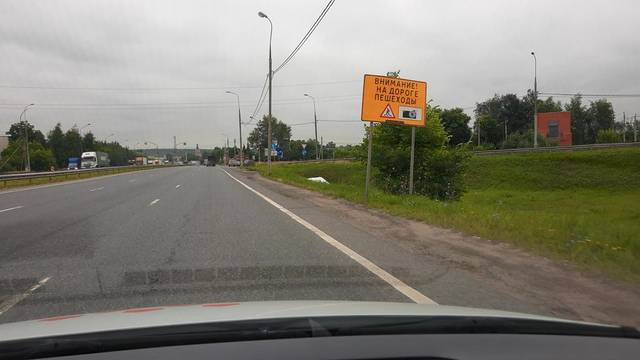
Region: Russia
Coordinates: 55.483, 37.744